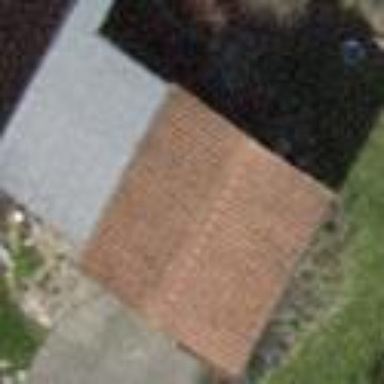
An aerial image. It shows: Garage.